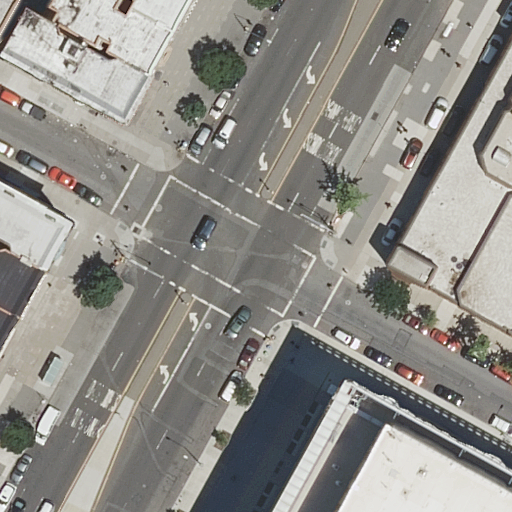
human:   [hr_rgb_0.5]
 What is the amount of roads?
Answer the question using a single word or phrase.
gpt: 10

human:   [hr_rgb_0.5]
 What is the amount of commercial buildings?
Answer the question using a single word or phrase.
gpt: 1

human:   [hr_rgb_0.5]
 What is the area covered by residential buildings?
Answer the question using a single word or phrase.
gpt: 2964m2

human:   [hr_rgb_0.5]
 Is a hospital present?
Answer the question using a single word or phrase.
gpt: yes

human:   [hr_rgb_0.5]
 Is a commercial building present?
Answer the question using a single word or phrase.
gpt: yes

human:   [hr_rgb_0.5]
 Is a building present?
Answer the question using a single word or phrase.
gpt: yes

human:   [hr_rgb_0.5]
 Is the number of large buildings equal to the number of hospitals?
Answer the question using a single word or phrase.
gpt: no

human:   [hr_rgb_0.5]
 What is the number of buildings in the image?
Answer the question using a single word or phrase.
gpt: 10

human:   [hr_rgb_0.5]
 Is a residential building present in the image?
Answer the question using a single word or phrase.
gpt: yes

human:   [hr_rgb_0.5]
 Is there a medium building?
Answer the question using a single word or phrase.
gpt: yes

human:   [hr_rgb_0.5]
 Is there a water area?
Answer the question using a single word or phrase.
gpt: no

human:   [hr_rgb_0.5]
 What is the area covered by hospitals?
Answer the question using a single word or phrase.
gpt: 7592m2

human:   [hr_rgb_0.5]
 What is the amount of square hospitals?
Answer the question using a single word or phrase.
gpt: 0

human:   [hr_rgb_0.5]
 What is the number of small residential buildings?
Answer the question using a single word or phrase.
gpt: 5

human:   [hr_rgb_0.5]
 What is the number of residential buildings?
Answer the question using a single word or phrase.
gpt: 9

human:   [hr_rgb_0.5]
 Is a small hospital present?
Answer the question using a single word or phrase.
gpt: no

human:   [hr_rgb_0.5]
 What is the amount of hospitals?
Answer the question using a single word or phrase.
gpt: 1

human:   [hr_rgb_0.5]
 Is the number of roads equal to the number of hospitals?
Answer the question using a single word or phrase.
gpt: no

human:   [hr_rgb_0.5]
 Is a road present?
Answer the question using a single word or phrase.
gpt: yes

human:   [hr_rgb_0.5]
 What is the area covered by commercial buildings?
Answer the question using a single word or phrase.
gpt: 2180m2

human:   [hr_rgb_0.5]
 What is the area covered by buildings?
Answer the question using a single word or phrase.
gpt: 5144m2

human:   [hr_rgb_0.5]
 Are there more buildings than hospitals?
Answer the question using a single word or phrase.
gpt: yes

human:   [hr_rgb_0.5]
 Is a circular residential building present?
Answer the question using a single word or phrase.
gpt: no

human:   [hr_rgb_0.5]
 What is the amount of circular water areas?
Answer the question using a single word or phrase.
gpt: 0

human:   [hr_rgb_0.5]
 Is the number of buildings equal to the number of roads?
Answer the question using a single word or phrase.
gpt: yes

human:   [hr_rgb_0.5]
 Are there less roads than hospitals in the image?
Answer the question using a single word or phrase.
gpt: no

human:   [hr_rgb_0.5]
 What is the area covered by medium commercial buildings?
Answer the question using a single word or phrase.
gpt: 0m2

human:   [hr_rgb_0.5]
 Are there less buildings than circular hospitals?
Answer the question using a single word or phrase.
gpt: no

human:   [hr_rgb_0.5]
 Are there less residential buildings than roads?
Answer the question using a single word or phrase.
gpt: yes

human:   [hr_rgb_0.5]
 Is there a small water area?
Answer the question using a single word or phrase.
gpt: no

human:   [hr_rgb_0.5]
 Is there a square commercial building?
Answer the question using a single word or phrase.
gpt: no

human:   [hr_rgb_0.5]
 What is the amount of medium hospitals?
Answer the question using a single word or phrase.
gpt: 0

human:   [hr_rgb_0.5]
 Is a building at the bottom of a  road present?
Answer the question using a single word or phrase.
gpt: yes

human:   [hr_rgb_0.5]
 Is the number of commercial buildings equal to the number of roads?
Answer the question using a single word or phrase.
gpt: no

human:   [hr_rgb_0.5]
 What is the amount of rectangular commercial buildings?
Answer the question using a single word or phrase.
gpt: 1

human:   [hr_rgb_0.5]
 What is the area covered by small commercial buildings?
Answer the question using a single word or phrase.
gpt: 0m2

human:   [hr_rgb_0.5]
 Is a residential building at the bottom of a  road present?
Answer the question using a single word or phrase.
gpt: yes

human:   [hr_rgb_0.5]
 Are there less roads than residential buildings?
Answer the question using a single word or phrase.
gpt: no

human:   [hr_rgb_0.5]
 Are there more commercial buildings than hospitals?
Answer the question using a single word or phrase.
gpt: no

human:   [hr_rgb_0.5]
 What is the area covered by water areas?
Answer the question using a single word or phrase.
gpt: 0m2

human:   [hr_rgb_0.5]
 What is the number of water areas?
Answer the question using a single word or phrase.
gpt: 0

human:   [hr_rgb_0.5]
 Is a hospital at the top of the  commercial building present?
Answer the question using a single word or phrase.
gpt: no

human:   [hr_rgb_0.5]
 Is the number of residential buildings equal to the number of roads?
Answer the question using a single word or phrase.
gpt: no

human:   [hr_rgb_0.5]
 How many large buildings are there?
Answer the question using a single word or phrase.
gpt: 2

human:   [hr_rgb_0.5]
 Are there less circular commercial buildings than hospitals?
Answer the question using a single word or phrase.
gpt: yes

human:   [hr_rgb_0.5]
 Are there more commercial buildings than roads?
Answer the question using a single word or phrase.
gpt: no

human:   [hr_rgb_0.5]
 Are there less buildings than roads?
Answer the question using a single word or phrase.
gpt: no

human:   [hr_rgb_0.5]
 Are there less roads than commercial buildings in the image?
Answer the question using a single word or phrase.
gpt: no

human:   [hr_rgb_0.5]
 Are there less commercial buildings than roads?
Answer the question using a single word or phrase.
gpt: yes

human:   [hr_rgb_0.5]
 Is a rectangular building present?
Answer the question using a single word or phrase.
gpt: yes

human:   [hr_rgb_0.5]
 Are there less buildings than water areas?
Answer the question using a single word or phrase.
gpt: no

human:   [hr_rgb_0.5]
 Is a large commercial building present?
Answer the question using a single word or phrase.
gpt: yes

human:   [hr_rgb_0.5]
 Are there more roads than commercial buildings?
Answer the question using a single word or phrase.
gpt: yes

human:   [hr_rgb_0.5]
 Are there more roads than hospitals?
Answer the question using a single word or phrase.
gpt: yes

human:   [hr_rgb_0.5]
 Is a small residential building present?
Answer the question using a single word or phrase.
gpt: yes

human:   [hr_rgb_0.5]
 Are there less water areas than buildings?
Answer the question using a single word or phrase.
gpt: yes

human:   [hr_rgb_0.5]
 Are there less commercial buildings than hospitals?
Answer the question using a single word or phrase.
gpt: no

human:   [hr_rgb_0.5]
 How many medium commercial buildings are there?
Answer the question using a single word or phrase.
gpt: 0

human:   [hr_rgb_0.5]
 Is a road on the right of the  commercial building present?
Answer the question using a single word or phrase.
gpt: no

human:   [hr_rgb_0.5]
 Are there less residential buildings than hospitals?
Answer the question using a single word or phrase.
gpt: no

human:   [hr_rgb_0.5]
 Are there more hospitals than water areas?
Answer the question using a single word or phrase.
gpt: yes

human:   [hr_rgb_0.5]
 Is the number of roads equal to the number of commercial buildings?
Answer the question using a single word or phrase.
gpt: no

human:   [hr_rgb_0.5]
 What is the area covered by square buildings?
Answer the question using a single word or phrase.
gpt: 0m2

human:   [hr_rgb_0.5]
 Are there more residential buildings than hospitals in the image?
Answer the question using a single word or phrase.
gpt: yes